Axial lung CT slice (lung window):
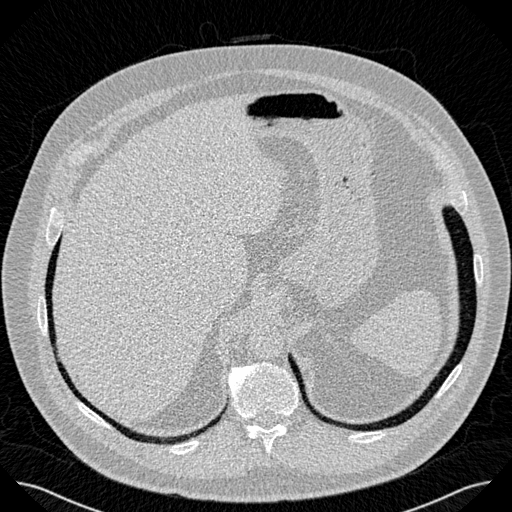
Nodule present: no